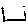
Label: square